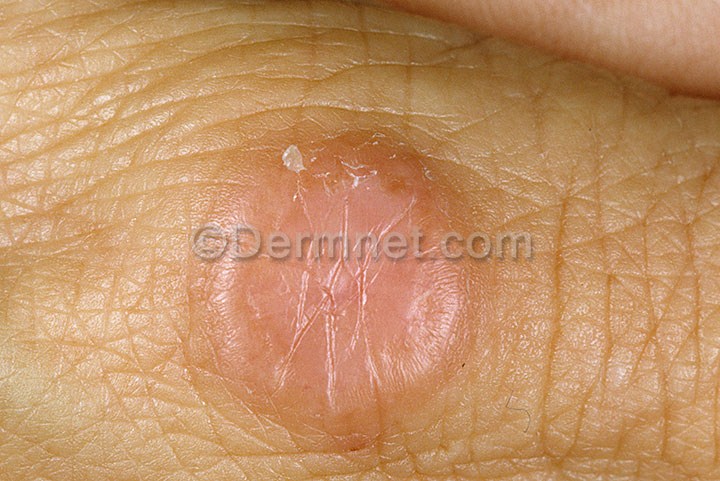
Disease: Systemic Disease